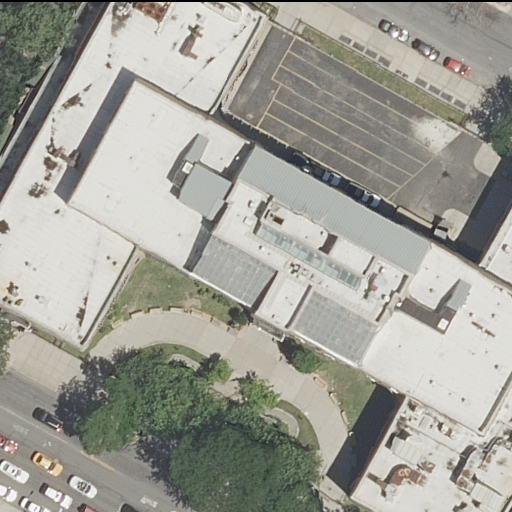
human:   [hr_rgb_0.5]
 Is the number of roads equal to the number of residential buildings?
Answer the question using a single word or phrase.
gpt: no

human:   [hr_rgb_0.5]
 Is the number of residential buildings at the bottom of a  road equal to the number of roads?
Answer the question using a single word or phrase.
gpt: no

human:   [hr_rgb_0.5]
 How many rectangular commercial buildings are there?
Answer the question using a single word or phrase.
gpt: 0

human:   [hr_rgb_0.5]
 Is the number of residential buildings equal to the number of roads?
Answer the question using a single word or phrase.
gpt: no

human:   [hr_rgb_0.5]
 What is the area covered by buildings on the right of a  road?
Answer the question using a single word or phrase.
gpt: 1019m2

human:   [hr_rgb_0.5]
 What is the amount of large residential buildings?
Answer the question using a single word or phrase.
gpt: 1

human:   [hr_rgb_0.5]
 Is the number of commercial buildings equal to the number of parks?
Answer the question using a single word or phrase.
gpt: no

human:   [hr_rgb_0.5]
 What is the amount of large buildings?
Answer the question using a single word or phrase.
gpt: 1

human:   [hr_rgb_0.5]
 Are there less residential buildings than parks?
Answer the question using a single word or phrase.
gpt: no

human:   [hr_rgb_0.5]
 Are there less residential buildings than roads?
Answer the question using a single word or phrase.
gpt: yes

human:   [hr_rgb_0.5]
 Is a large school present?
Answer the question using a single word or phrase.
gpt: yes

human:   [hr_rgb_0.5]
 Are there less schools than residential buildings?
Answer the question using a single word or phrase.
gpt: no

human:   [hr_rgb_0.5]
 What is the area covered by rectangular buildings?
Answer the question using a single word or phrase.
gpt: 1019m2

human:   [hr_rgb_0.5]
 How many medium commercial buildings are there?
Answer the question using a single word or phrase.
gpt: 0

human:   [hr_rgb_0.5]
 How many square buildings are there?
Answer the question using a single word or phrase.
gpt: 0

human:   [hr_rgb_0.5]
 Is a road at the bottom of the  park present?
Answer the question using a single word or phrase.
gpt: yes

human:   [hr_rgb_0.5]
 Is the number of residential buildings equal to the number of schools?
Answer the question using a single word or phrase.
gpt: yes

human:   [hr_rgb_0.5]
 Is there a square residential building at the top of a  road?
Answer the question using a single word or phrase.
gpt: no

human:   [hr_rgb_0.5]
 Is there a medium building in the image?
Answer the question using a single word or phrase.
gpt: no

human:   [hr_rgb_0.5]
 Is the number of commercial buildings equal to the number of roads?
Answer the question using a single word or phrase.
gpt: no

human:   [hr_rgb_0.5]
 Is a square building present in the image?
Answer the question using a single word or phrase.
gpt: no

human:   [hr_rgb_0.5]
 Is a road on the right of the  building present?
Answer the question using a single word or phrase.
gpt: no

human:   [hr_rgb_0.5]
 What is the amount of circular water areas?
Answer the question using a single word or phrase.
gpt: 0

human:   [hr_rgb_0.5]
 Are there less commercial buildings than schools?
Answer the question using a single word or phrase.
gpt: yes

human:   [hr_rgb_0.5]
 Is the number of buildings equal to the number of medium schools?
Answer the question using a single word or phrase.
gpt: no

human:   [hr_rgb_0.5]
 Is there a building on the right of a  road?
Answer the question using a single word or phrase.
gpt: yes

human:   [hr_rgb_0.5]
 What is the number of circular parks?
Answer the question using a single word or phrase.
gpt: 0

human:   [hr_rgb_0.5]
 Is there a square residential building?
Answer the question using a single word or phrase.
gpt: no

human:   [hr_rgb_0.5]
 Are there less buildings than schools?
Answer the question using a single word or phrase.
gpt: no

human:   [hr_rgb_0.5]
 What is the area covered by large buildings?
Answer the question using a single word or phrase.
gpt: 1019m2

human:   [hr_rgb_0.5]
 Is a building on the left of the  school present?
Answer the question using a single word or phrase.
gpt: no

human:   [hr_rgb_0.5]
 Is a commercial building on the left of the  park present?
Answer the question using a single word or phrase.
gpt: no

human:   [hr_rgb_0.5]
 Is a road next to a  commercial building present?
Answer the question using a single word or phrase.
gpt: no

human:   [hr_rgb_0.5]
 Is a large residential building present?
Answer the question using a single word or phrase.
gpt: yes

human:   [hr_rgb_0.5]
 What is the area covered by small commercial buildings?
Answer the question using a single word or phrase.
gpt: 0m2

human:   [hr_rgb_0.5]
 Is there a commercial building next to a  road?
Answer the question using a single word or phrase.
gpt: no